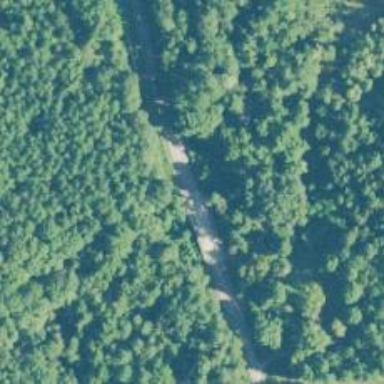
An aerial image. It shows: Tertiary road crossing over stream on bridge.